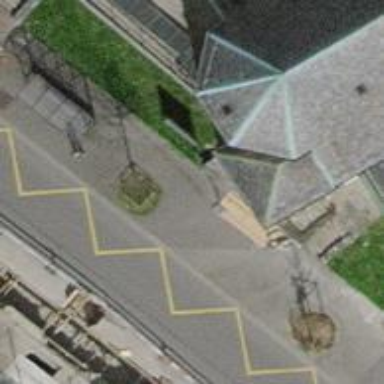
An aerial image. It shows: Bus stop with shelter.